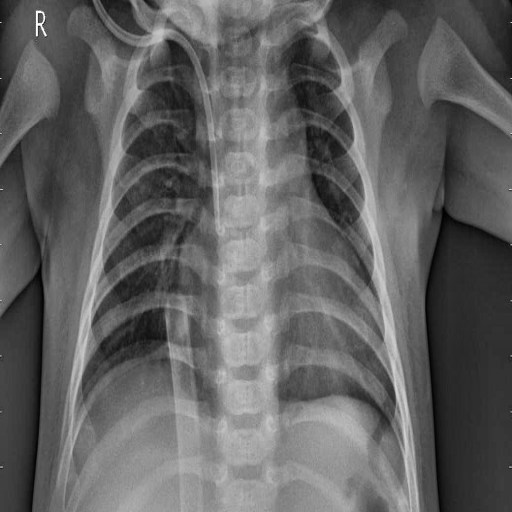
Finding: PNEUMONIA